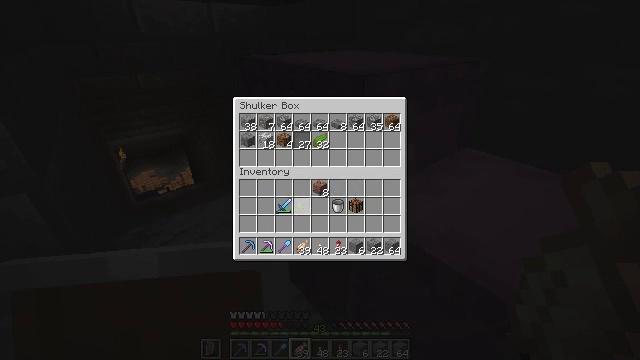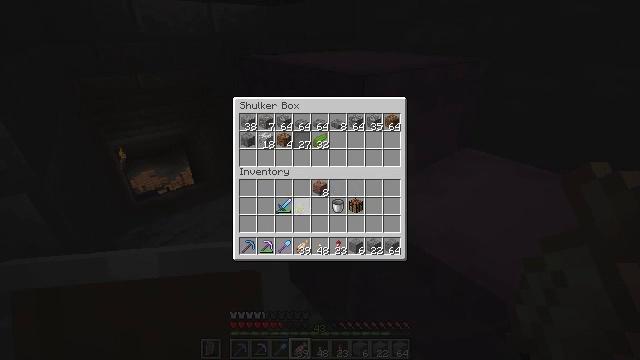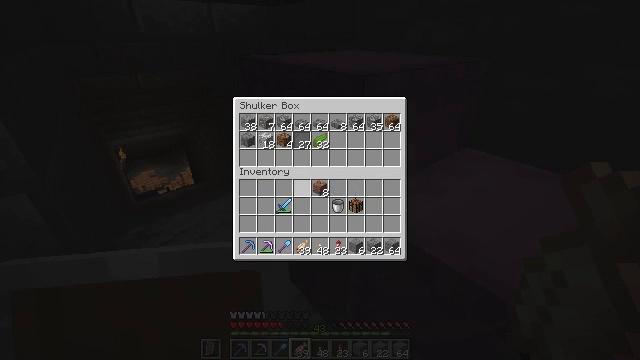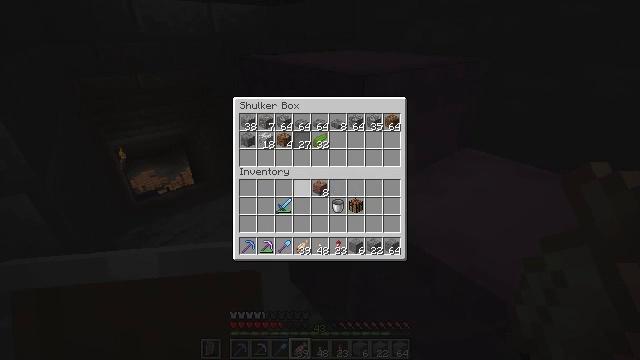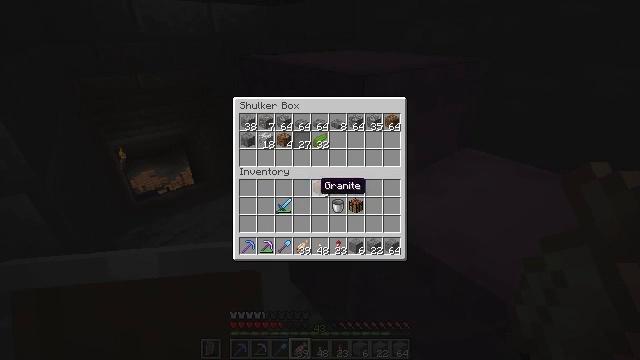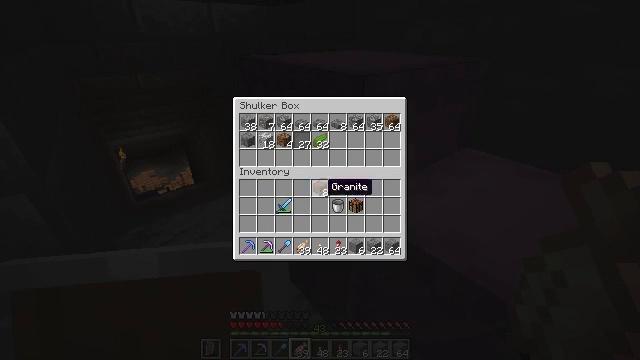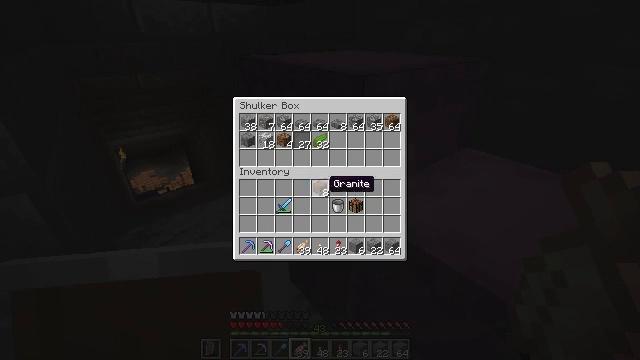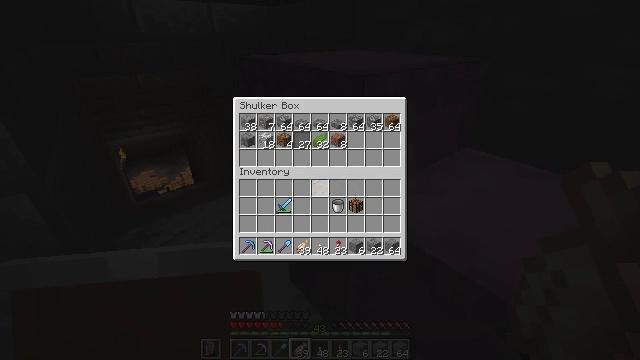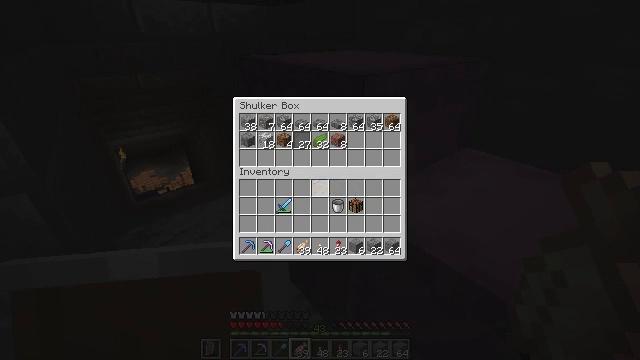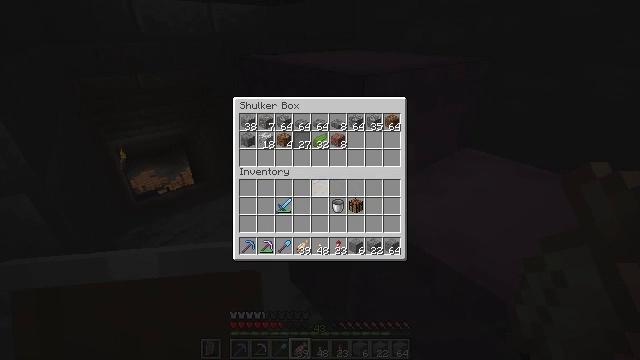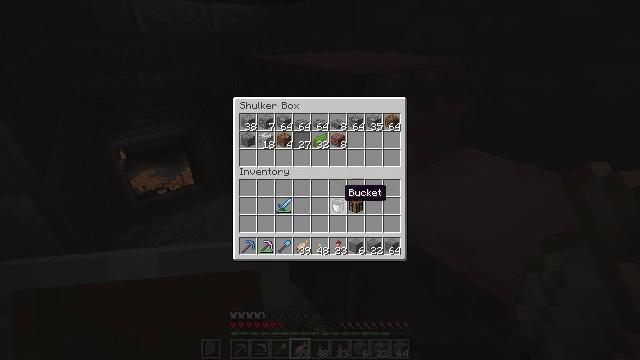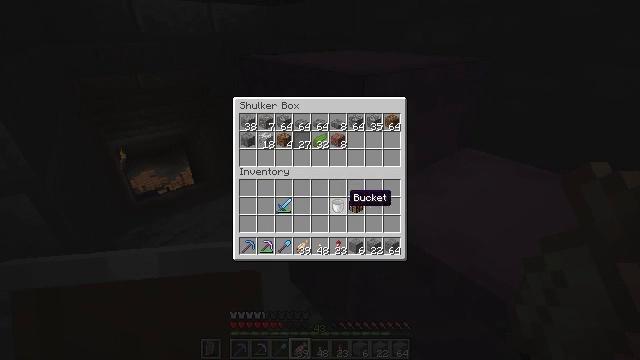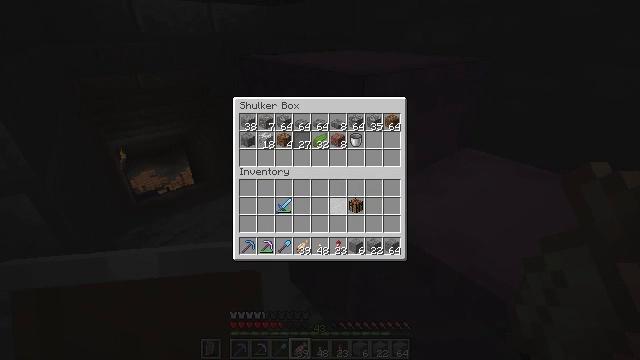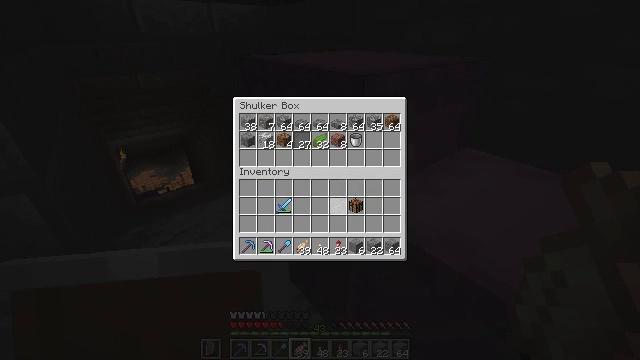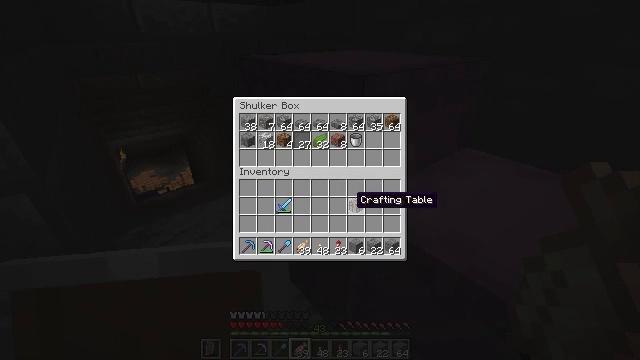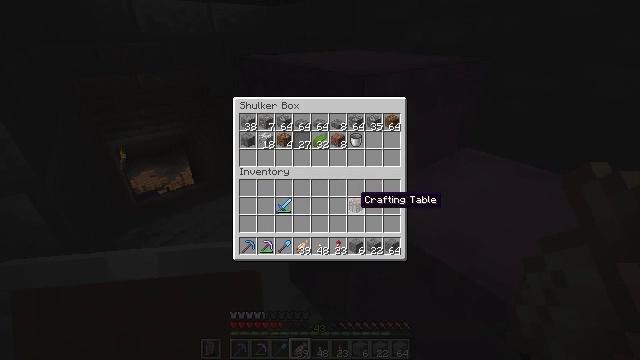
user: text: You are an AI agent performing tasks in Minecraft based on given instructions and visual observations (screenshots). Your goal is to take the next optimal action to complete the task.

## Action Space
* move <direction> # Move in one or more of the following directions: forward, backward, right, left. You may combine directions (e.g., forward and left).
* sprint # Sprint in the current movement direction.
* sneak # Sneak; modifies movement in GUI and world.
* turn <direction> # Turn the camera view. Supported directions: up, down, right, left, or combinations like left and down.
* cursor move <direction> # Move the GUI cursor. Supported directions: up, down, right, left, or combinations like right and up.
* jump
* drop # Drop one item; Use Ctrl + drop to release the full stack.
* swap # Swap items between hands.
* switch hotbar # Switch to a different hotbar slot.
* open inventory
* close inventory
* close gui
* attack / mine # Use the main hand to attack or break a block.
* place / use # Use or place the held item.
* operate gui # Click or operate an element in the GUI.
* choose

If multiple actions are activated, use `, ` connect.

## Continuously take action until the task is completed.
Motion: motion action
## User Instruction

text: Mine the quartz pillar for materials.
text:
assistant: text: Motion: sneak, cursor move up
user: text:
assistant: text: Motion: sneak
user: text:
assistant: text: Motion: sneak, choose
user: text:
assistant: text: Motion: sneak, choose
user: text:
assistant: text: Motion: sneak, cursor move right
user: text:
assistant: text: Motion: sneak
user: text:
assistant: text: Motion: sneak, choose
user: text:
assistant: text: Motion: sneak, choose
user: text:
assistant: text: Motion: sneak
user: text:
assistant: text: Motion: sneak, cursor move right and down
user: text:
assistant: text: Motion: sneak
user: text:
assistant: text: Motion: sneak, choose
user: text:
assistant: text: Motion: sneak, choose
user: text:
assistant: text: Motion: sneak
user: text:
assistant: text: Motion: sneak
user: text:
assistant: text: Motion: sneak, choose
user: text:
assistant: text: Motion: sneak, choose
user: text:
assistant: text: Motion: sneak, cursor move right and down
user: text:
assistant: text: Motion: sneak, cursor move down
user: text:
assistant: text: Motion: sneak
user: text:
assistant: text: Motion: sneak
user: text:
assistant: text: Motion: sneak
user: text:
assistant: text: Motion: sneak, choose
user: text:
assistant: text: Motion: sneak, choose
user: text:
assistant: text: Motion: sneak, choose
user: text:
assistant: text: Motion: sneak, cursor move right
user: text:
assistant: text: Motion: sneak
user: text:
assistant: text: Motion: sneak
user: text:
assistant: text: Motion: sneak, choose
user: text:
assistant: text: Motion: sneak, choose